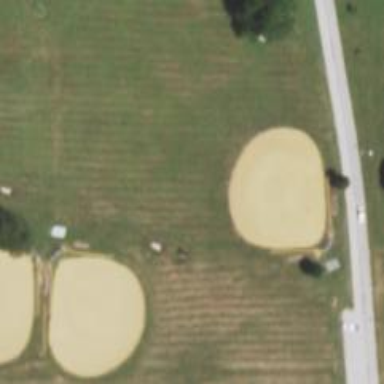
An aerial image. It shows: Disc golf tee.